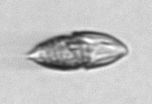
Label: Gyrodinium